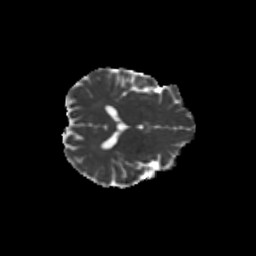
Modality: MD
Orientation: axial
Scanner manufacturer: siemens
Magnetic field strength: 3 T
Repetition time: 9.2 s
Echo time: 0.084 s